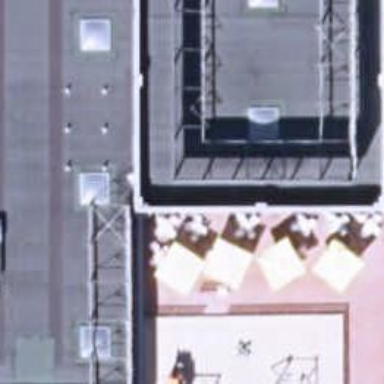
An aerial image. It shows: Restaurant.